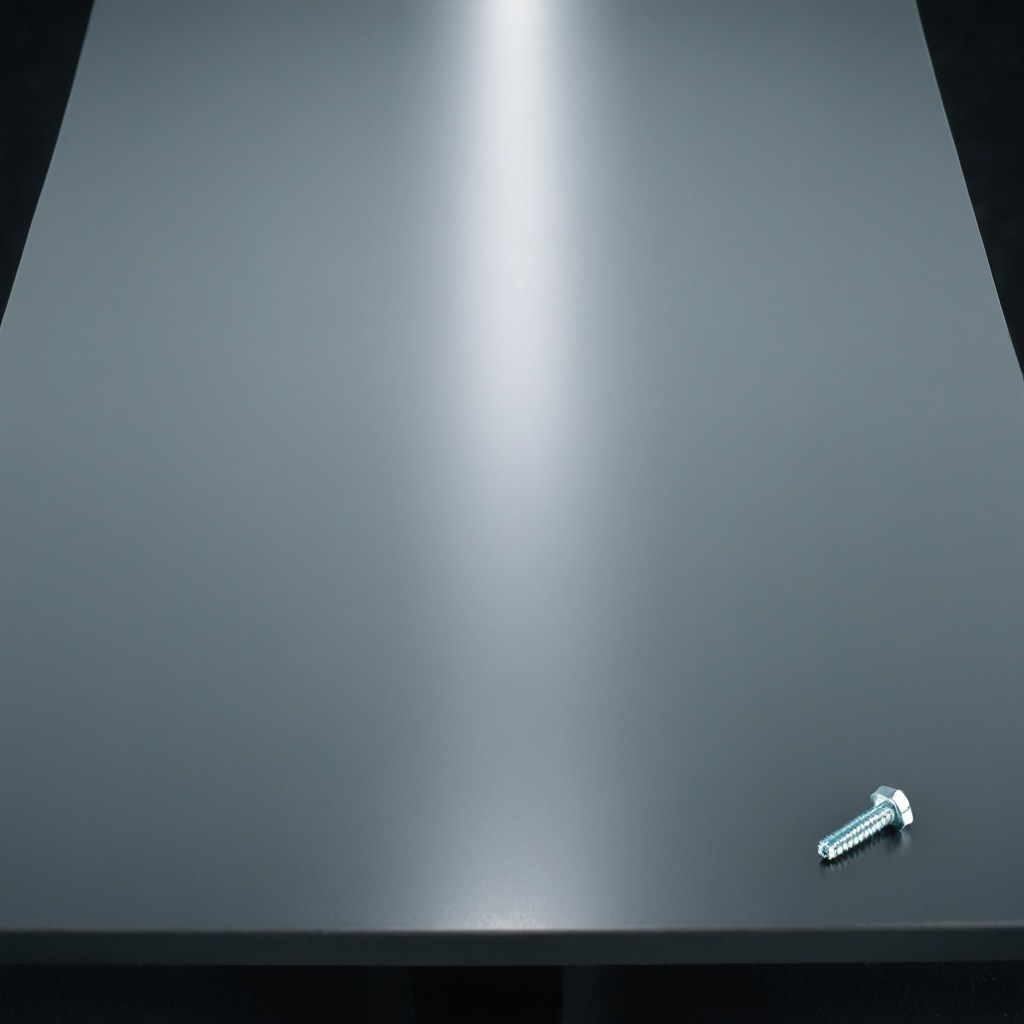
A metal screw is lying on a clean empty table in a railway signal maintenance room lit by harsh overhead fluorescents photorealistic surface textures crisp shadows high dynamic range